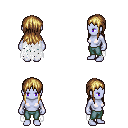
a pixel art fantasy rpg character, female body template, dark elf, purple skin, white tattered cape, teal pants, blonde unkempt hairstyle, four views (front, back, left, right), 2x2 character sprite sheet, small pixel art, hard edges, no anti-aliasing